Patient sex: M
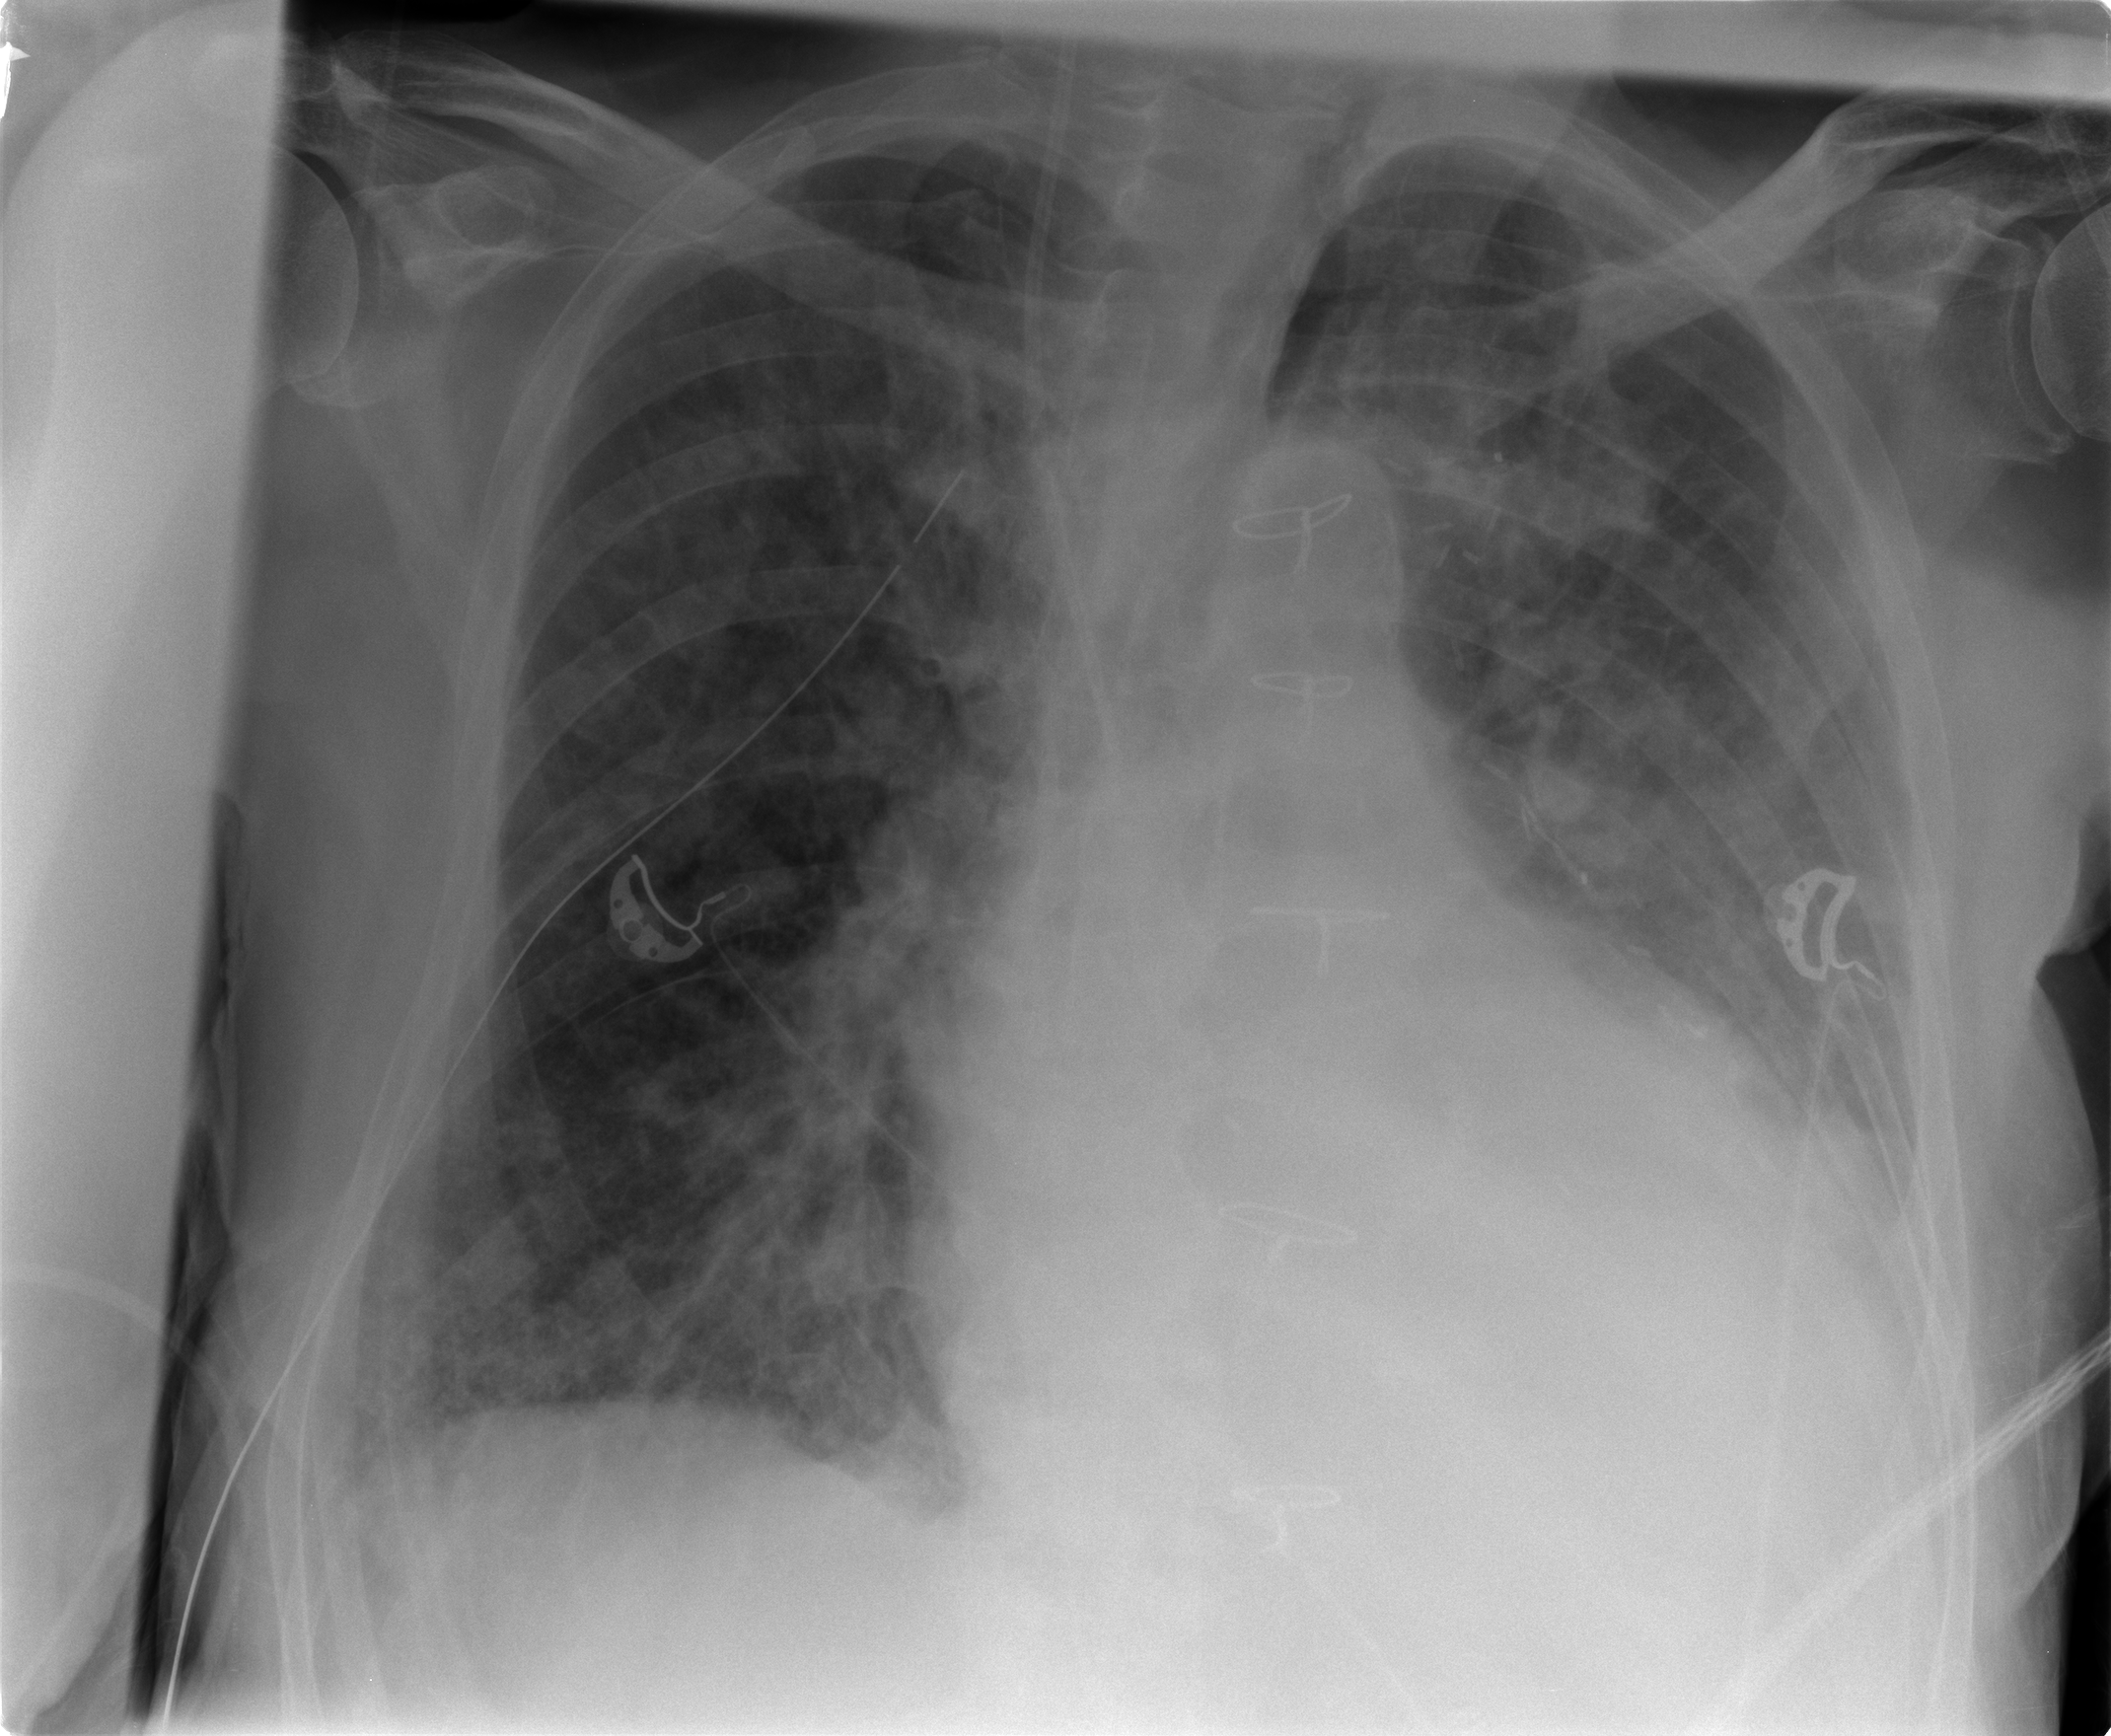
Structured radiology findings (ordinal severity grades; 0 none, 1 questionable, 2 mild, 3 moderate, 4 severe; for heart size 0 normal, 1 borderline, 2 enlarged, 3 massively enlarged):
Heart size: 3
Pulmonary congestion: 3
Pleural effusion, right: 0
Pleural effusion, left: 2
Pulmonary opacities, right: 3
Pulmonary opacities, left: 3
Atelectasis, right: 3
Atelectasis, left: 2